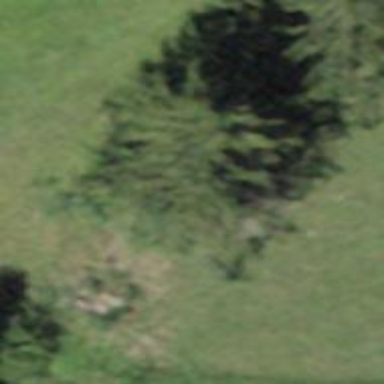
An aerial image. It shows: Needle-leaved tree in nature.